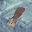
Label: 8